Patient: sex M, age 31
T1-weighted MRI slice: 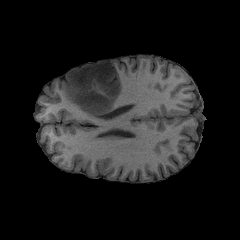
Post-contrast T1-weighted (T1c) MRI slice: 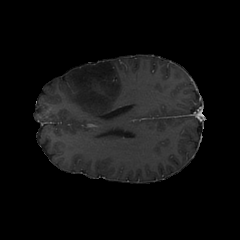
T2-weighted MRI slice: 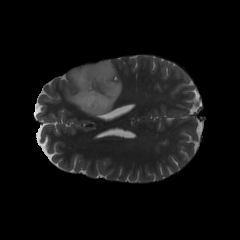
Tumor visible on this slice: yes
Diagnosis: Astrocytoma, IDH-mutant
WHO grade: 2